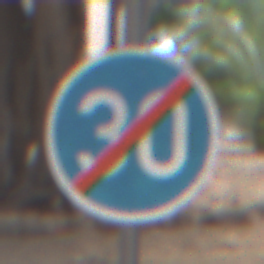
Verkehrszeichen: EndeMindestgeschwindigkeit
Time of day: MorningAfternoon
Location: Outdoor (Suburban)
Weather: PartlyCloudy
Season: NotSpecified
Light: Natural